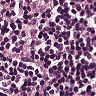
Metastatic tissue present: yes